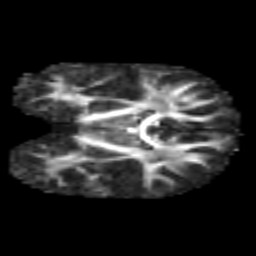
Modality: FA
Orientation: coronal
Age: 6
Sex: male
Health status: healthy